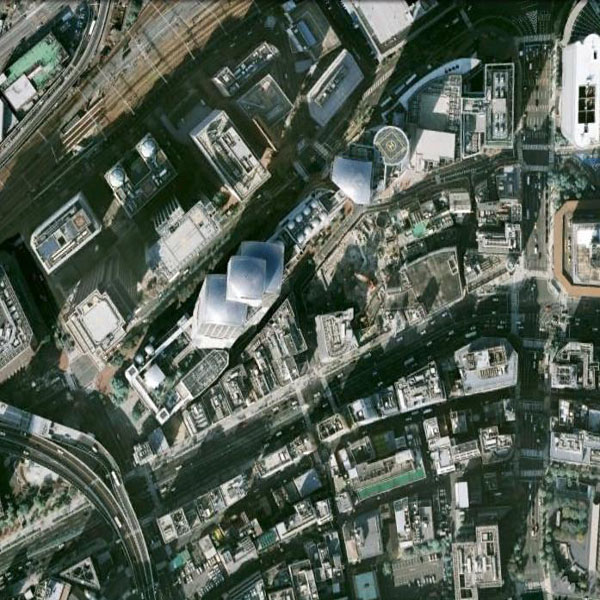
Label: Commercial